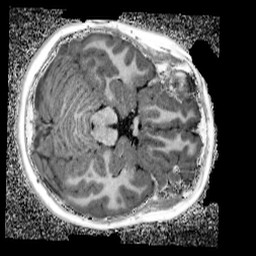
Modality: UNIT1_denoised
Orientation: axial
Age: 9
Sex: female
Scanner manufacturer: siemens
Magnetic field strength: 3 T
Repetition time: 4 s
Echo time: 0.00299 s